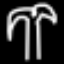
Label: palm tree